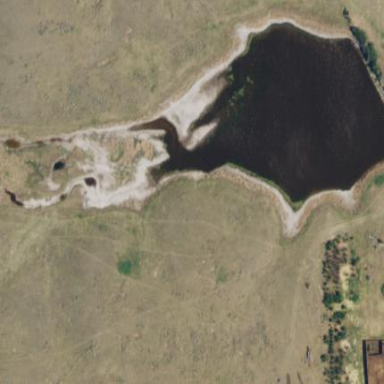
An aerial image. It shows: Reservoir area.